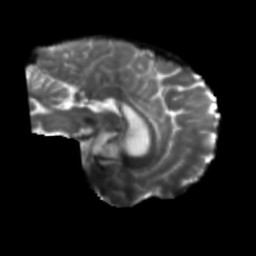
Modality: T2w
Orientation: sagittal
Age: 44
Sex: female
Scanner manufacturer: siemens
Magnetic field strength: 3 T
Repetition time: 5.47 s
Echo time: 0.0854 s